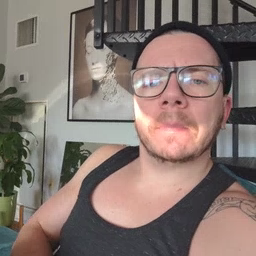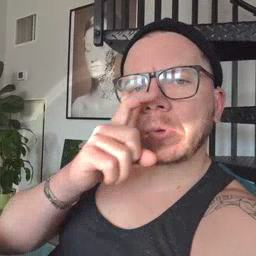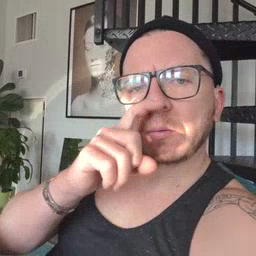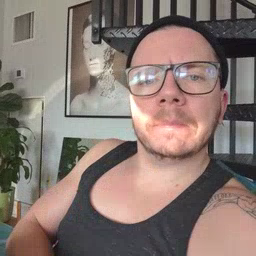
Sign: doll